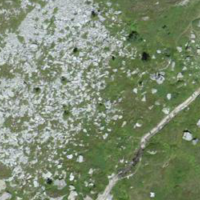
EUNIS habitat code: 26
Species observed at this site:
Lonicera caerulea